Field crop: maize
Growth stage: 2
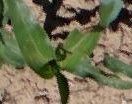
Species: maize